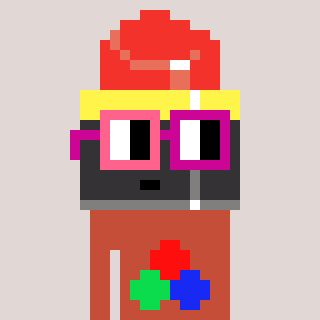
a pixel art character with square pink and red glasses, a lipstick-shaped head and a rust-colored body on a warm background